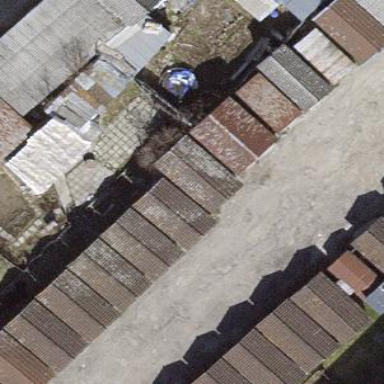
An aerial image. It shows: Group of garages.